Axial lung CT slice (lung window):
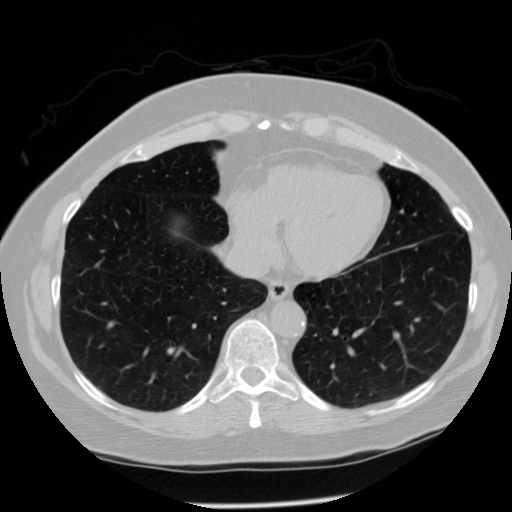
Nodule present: no